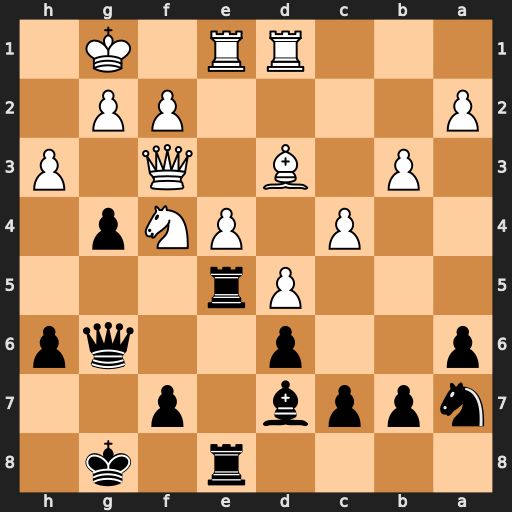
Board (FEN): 4r1k1/nppb1p2/p2p2qp/3Pr3/2P1PNp1/1P1B1Q1P/P4PP1/3RR1K1
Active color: b
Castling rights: -
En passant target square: -
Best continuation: gxf3 Nxg6 fxg6